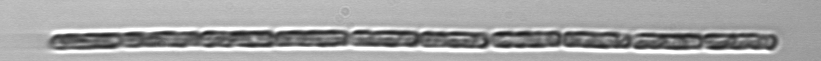
Label: Dactyliosolen_fragilissimus